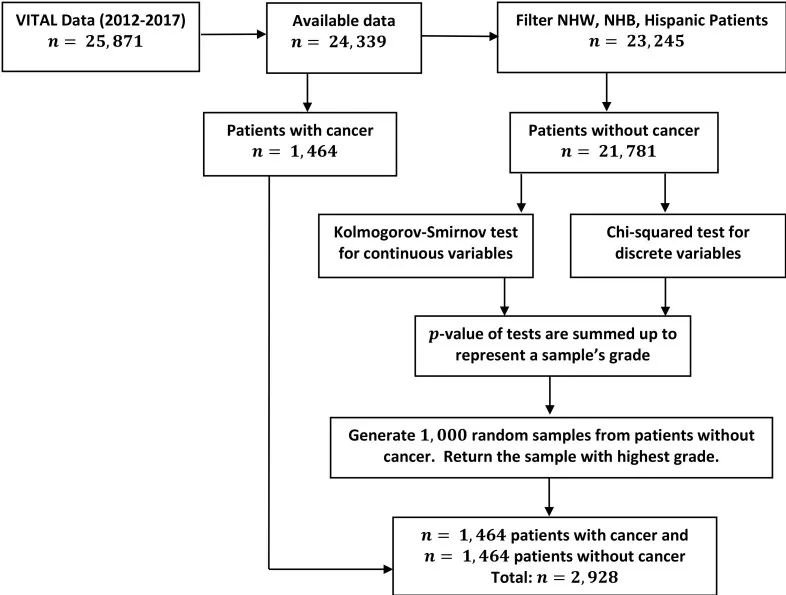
Outline of data manipulation performed in the analysis of the VITAL data set. Details on undersampling method (Step 1) performed to balance cancer diagnosis response variables.
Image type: chart (chart)